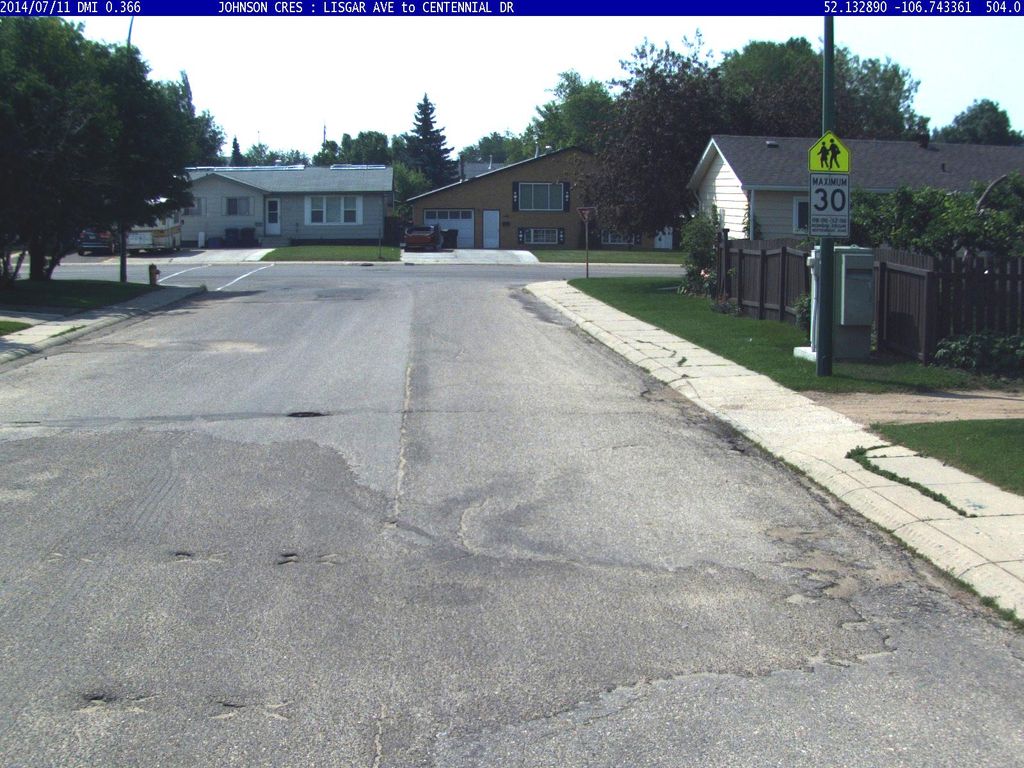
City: saskatoon